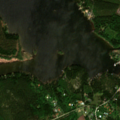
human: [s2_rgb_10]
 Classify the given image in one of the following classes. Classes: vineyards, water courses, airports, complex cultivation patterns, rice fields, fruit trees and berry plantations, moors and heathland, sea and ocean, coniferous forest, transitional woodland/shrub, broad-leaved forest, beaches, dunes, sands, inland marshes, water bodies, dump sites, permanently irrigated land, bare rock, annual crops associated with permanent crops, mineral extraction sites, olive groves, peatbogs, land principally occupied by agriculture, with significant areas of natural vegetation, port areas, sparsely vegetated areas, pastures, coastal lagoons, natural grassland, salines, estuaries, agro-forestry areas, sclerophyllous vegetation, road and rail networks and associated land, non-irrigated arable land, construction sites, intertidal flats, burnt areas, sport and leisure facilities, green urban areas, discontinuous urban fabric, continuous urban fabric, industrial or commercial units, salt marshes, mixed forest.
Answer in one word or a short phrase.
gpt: discontinuous urban fabric, coniferous forest, mixed forest, sea and ocean